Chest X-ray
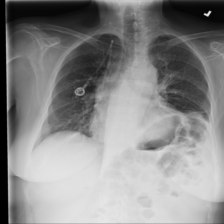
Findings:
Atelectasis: positive
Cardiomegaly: negative
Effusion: negative
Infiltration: negative
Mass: negative
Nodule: negative
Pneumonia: negative
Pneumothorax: negative
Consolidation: negative
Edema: negative
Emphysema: negative
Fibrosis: negative
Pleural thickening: negative
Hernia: negative